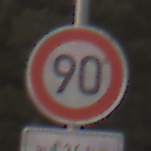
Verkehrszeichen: Geschwindigkeit90
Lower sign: LaengeEinerStrecke6
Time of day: SunriseSunset
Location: Outdoor (Nature)
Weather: Clear
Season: NotSpecified
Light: Natural